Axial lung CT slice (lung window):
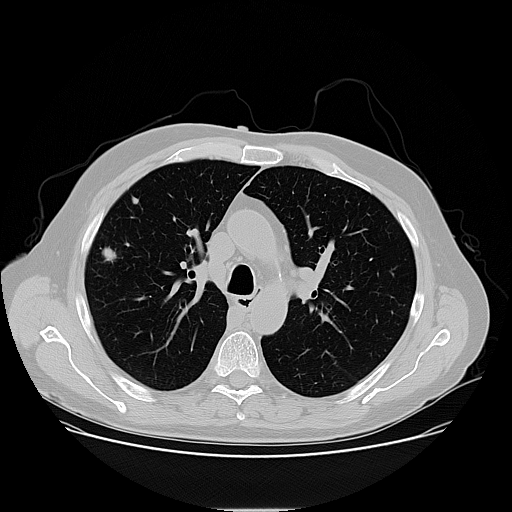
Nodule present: yes
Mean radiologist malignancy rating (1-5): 4.5